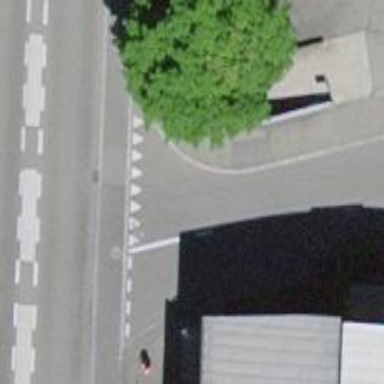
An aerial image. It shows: Road with "give way" sign.